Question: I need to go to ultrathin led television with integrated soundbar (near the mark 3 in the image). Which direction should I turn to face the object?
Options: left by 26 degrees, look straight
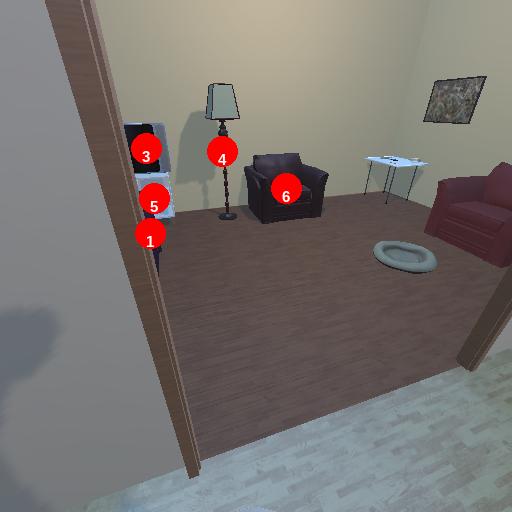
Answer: left by 26 degrees